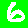
Digit: 6